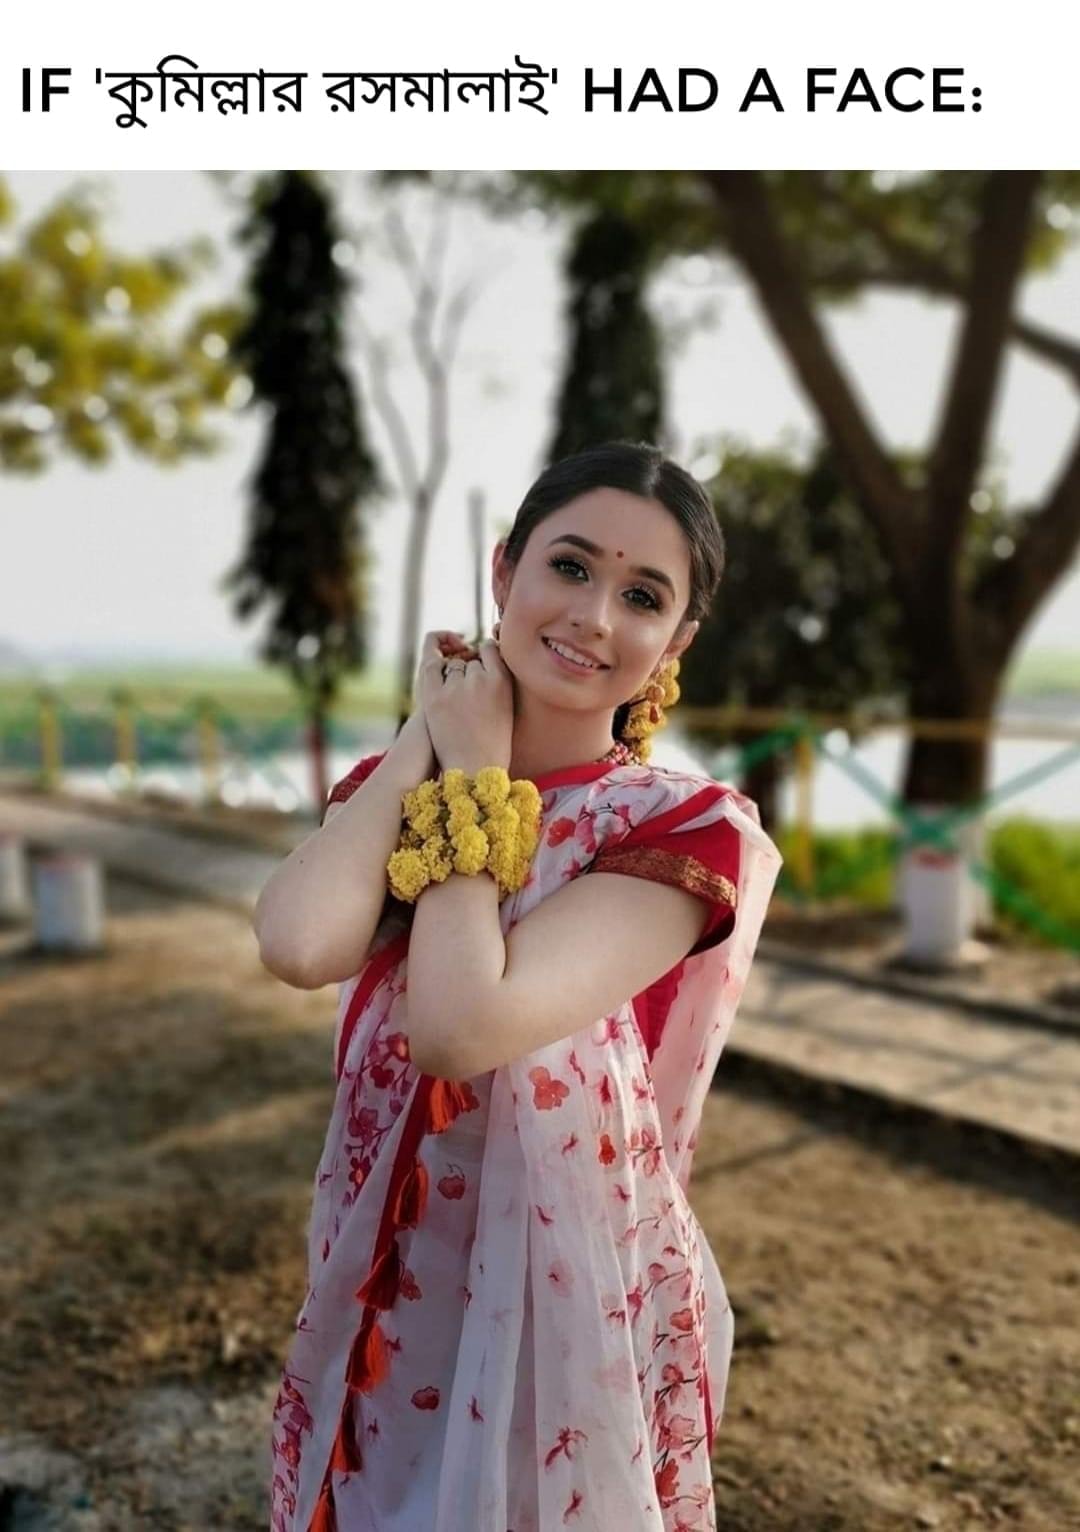
Caption: If 'কুমিল্লার রসমালাই  HAD A FACE:
Label: non-hate